Question: I have some many2many fields with a lot of options to choose from and I'd like to have two multichoices for each one, on the left the available options and on the right side the chosen ones. Here is an example that Django does with the 'Groups'.

I have two questions:
1. How is this kind of "widged" called?
2. How can I implement it using Django 1.5.1 in an easy way in order to use it in the frontend and in the backend forms? Is there a native option or a 3rd party app?
Thanks!
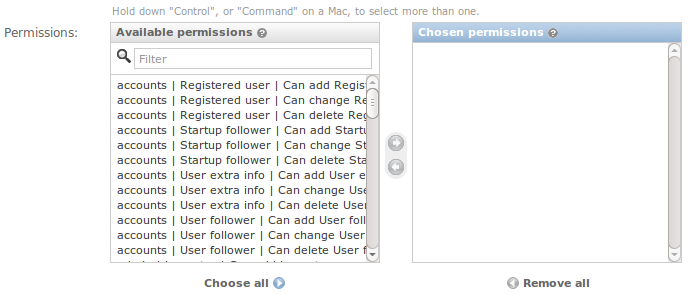
Answer: This widget is called <URL> property of ModelAdmin class. If you want to implement such a widget yourself, perhaps its source code may be helpful.